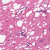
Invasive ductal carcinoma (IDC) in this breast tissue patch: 0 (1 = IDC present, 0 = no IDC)